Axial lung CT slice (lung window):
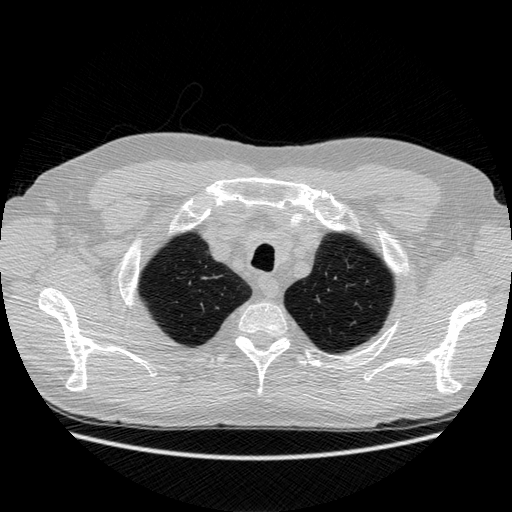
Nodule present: no